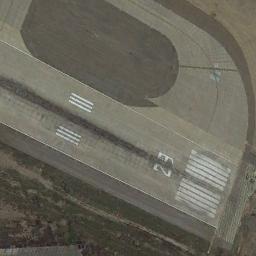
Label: runway